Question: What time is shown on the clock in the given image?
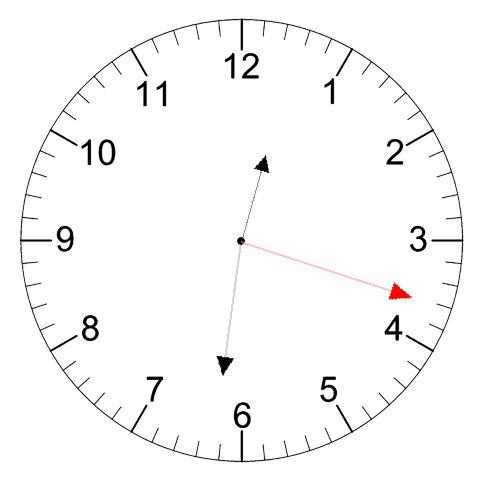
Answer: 12:31:18